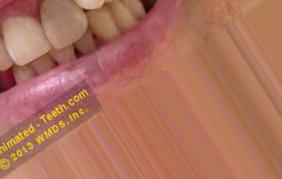
Condition: Tooth Discoloration